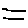
Label: line